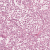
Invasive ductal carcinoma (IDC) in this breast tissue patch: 0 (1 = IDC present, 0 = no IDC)